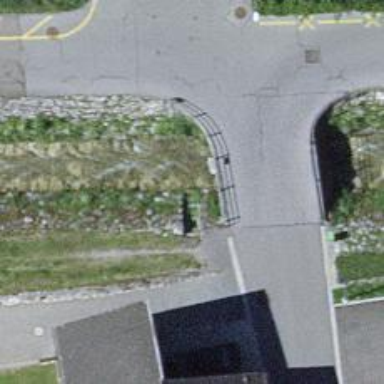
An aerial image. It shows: Road with steps.